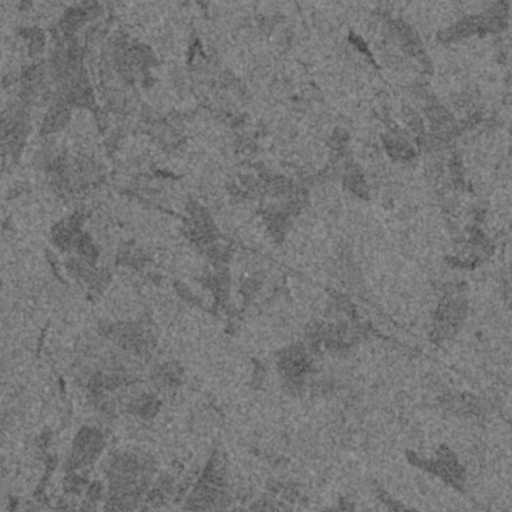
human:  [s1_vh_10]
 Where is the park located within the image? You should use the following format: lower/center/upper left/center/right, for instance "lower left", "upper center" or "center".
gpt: The park is located in the lower center of the image.
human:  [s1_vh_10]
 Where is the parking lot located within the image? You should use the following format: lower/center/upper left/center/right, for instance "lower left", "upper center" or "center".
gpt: There is no parking lot in the image.

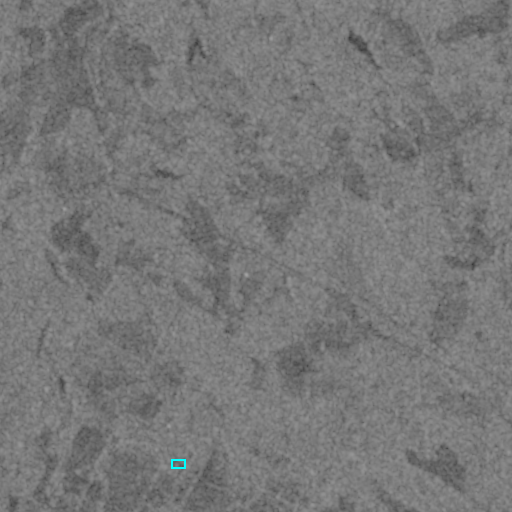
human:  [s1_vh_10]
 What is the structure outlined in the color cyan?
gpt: The structure outlined in cyan is a park.
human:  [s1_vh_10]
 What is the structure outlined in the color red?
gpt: There is no red outline.